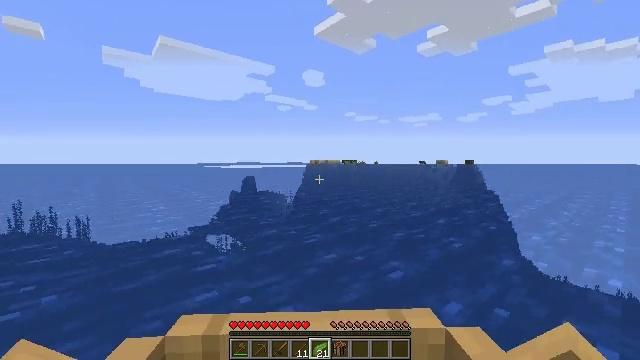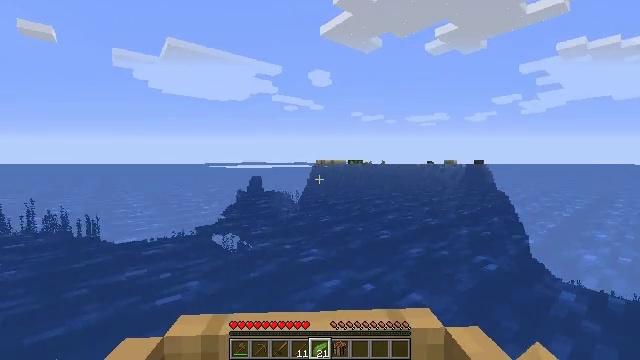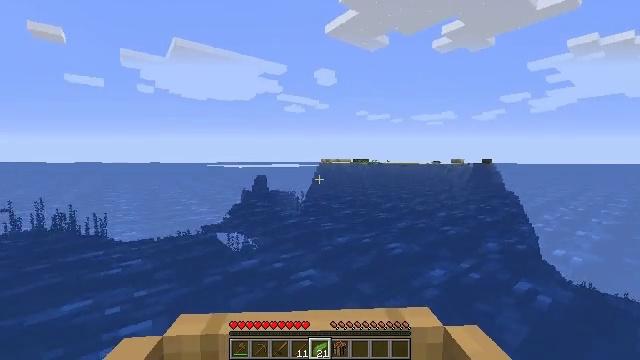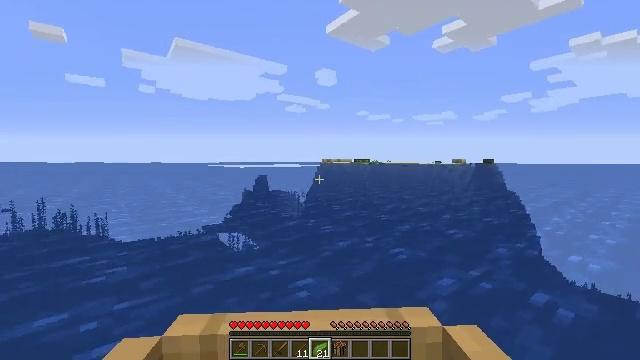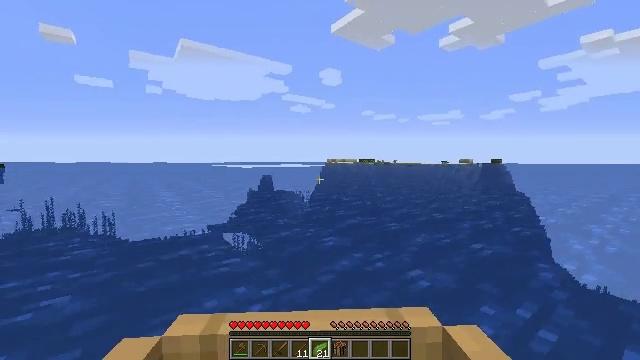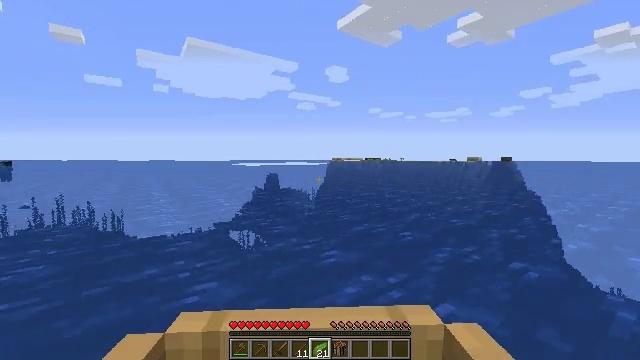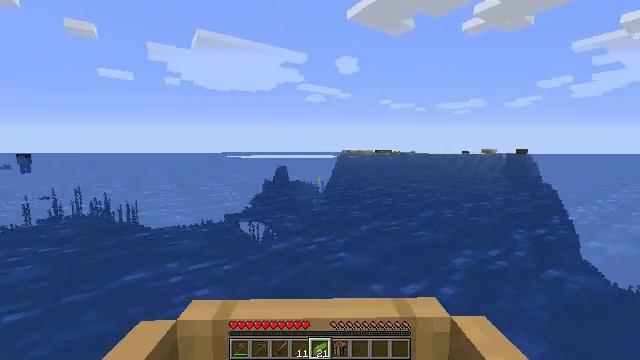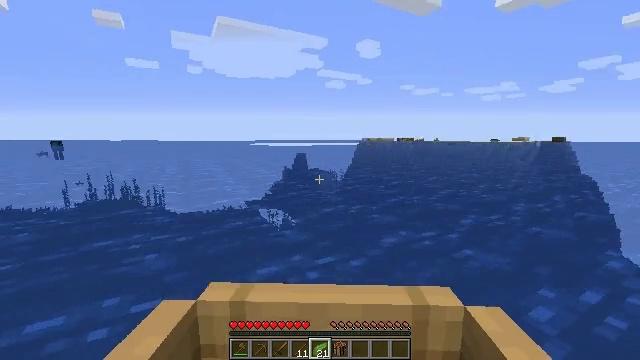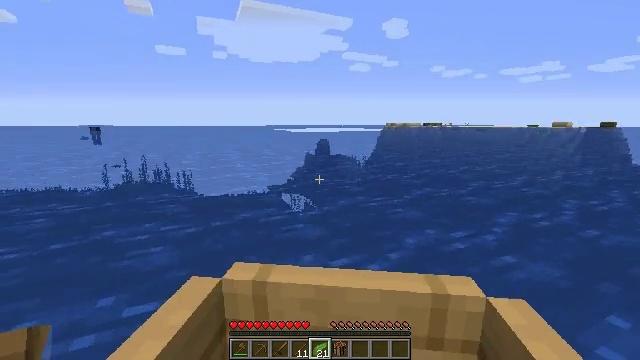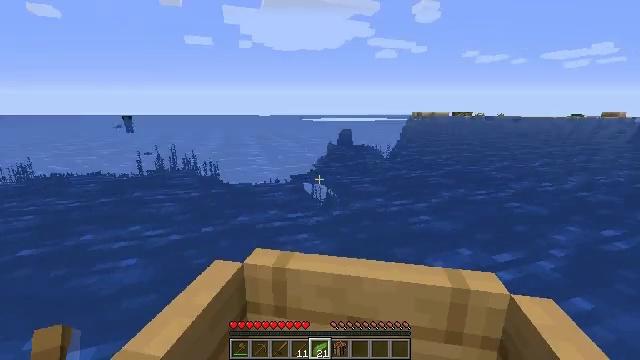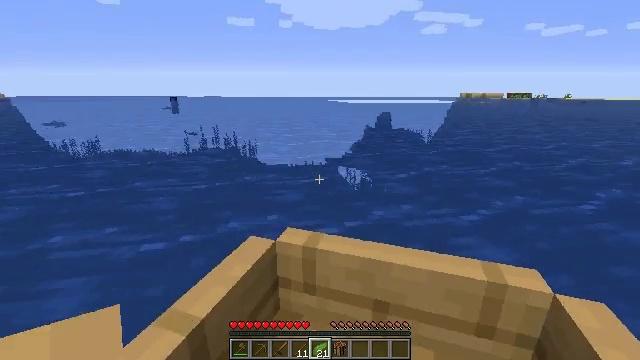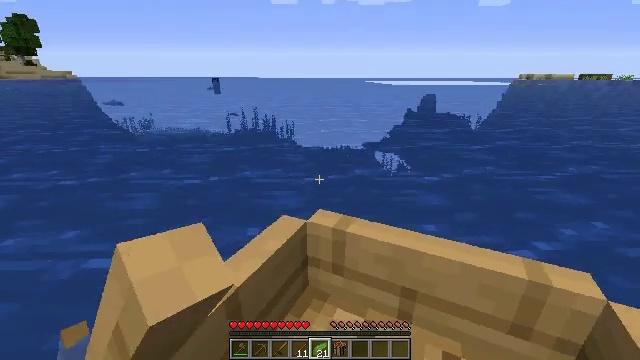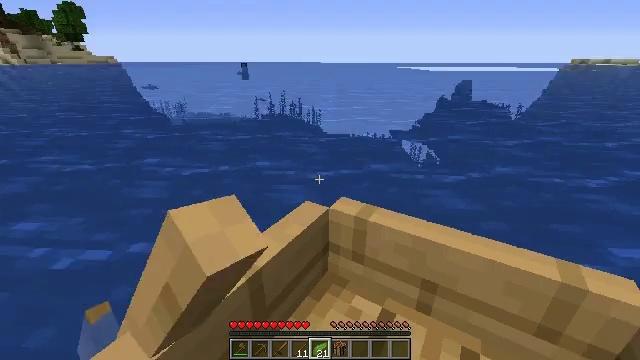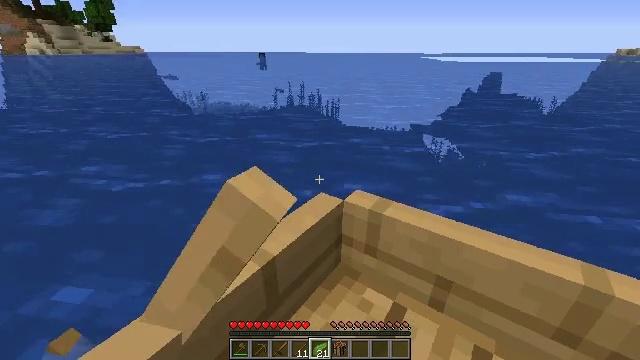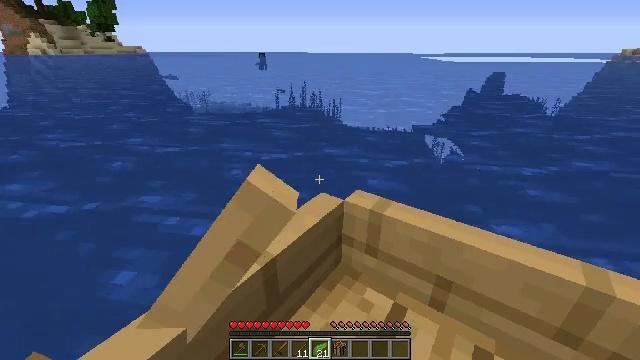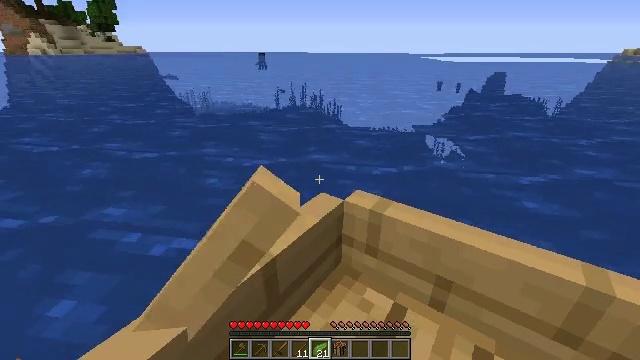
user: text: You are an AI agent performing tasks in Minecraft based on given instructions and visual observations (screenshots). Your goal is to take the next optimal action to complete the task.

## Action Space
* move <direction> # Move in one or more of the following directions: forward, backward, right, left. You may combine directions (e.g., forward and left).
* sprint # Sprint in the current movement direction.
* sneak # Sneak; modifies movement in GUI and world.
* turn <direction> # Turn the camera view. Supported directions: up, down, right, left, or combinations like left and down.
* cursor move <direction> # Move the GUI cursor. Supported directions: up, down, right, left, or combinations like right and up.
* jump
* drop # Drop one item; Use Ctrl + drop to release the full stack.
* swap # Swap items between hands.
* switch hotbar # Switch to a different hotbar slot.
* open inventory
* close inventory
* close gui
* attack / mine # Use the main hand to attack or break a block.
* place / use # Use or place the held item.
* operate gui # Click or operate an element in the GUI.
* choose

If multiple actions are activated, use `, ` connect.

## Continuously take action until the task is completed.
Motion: motion action
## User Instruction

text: Remove kelp and place it on the ground.
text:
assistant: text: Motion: move forward
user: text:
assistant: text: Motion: move forward
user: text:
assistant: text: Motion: move forward
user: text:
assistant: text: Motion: move forward
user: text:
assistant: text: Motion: move forward
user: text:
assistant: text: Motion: move forward, turn left and down
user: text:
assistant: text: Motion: move forward, turn left and down
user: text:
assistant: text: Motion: move forward, turn left and down
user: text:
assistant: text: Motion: move forward, turn left and down
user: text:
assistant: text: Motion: move forward, turn left and down
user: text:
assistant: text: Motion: move forward, turn left and down
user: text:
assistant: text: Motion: move forward, turn left and down
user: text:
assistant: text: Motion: move forward, turn left and down
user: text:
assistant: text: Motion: move forward
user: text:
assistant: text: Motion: move forward
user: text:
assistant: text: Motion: move forward
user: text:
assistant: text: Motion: move forward
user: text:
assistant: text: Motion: move forward
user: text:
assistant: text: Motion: move forward
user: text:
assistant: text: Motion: move forward, turn left and down
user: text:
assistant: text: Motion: move forward, turn left and down
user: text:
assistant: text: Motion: move forward
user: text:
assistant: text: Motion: move forward
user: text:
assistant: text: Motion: no_op
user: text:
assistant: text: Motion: no_op
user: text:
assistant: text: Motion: no_op
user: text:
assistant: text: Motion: no_op
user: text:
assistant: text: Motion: turn right and up
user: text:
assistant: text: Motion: no_op
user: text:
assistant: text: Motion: use / place